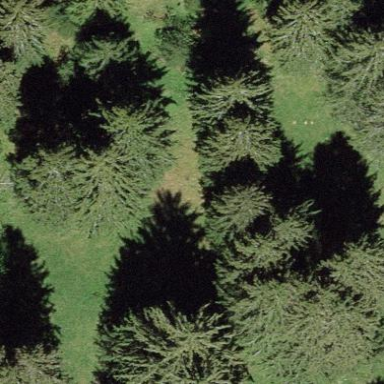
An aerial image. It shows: Beautiful woodland area.